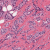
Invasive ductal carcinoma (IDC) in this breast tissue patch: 1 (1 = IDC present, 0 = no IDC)